Question: i am trying to write a code to display Mandelbrot set for the numbers between
(-3,-3) to (2,2) on my terminal.
The function generates & feeds a complex number to function.
The analyze function returns character "*" for the complex number Z within the set and "." for the numbers which lie outside the set.
The code:
'''
#define MAX_A 2 // upperbound on real
#define MAX_B 2 // upper bound on imaginary
#define MIN_A -3 // lowerbnd on real
#define MIN_B -3 // lower bound on imaginary
#define NX 300 // no. of points along x
#define NY 200 // no. of points along y
#define max_its 50
int analyze(double real,double imag);
void main()
{
double a,b;
int x,x_arr,y,y_arr;
int array[NX][NY];
int res;
for(y=NY-1,x_arr=0;y>=0;y--,x_arr++)
{
for(x=0,y_arr++;x<=NX-1;x++,y_arr++)
{
a= MIN_A+ ( x/( (double)NX-1)*(MAX_A-MIN_A) );
b= MIN_B+ ( y/( (double)NY-1 )*(MAX_B-MIN_B) );
//printf("%f+i%f ",a,b);
res=analyze(a,b);
if(res>49)
array[x][y]=42;
else
array[x][y]=46;
}
// printf("
");
}
for(y=0;y<NY;y++)
{
for(x=0;x<NX;x++)
printf("%2c",array[x][y]);
printf("
");
}
}
'''
The analyze function accepts the coordinate on imaginary plane ;
and computes (Z^2)+Z 50 times ; and while computing if the complex number explodes, then function returns immidiately else the function returns after finishing 50 iterations;
'''
int analyze(double real,double imag)
{
int iter=0;
double r=4.0;
while(iter<50)
{
if ( r < ( (real*real) + (imag*imag) ) )
{
return iter;
}
real= ( (real*real) - (imag*imag) + real);
imag= ( (2*real*imag)+ imag);
iter++;
}
return iter;
}
'''
So, i am analyzing 60000 (NX * NY) numbers & displaying it on the terminal
considering 3:2 ratio (300,200) , i even tried 4:3 (NX:NY) , but the output remains same and the generated shape is not even close to the mandlebrot set :

hence, the output appears inverted ,
i browsed & came across lines like:
'''
(x - 400) / ZOOM;
(y - 300) / ZOOM;
'''
on many mandelbrot codes , but i am unable to understand how this line may rectify my output.
i guess i am having trouble in mapping output to the terminal!
'''
(LB_Real,UB_Imag) --- (UB_Real,UB_Imag)
| |
(LB_Real,LB_Imag) --- (UB_Real,LB_Imag)
'''
Any Hint/help will be very useful
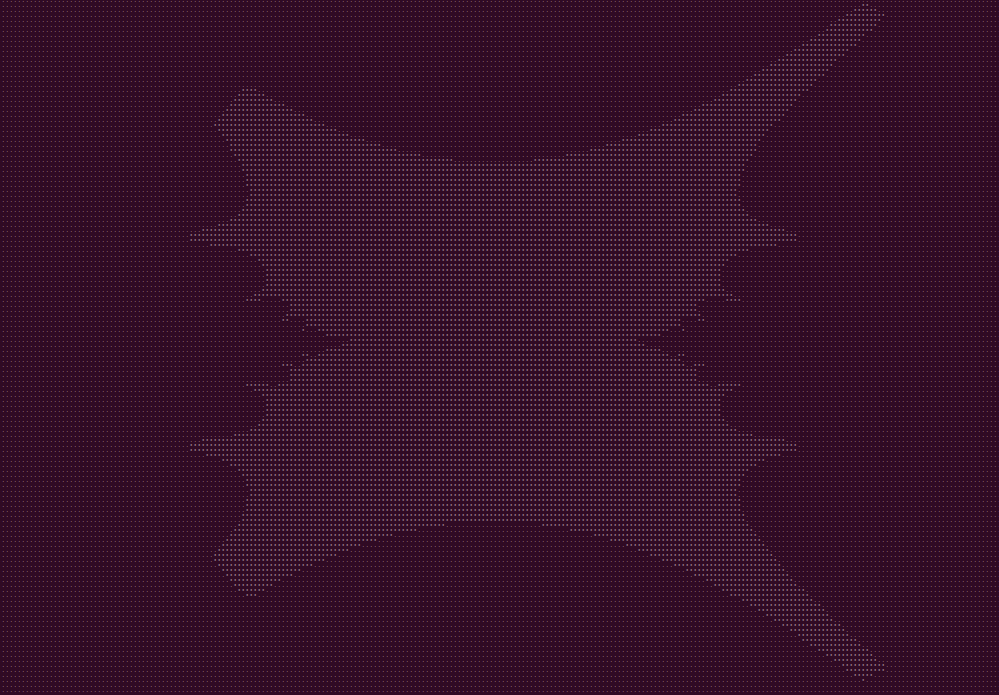
Answer: The Mandelbrot recurrence is z = z + c.
Here's your implementation:
'''
real= ( (real*real) - (imag*imag) + real);
imag= ( (2*real*imag)+ imag);
'''
Problem 1. You're updating 'real' to its next value before you've used the old value to compute the new 'imag'.
Problem 2. Assuming you fix problem 1, you're computing z = z + z.
Here's how I'd do it using 'double':
'''
int analyze(double cr, double ci) {
double zr = 0, zi = 0;
int r;
for (r = 0; (r < 50) && (zr*zr + zi*zi < 4.0); ++r) {
double zr1 = zr*zr - zi*zi + cr;
double zi1 = 2 * zr * zi + ci;
zr = zr1;
zi = zi1;
}
return r;
}
'''
But it's easier to understand if you use the standard C99 support for complex numbers:
'''
#include <complex.h>
int analyze(double cr, double ci) {
double complex c = cr + ci * I;
double complex z = 0;
int r;
for (r = 0; (r < 50) && (cabs(z) < 2); ++r) {
z = z * z + c;
}
return r;
}
'''